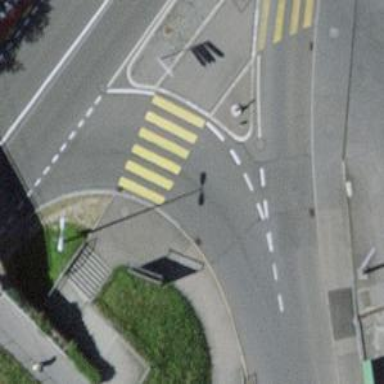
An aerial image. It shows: Uncontrolled zebra crossing with zebra markings.